Question: A while back I made a kendo stock chart, and it worked perfectly. Then my co-worker went through and was polishing off all of the styles on the front end and I think that might be why my stock chart's navigator is showing up like this:

My styling on the div that we call .kendoStockChart on is:
'''
color: #2E2E2E;
display: block;
font-family: 'Helvetica Neue', Helvetica, Arial, sans-serif;
font-size: 12px;
height: 513.328125px;
line-height: normal;
position: relative;
width: 805.640625px;
'''
I really hope I'm missing something obvious, any tips or attempts at answers are appreciated!
Sorry to all that have been trying to help me with this, been out of the office for a couple weeks since I opened this, will let you know if it gets fixed when I go back soon.
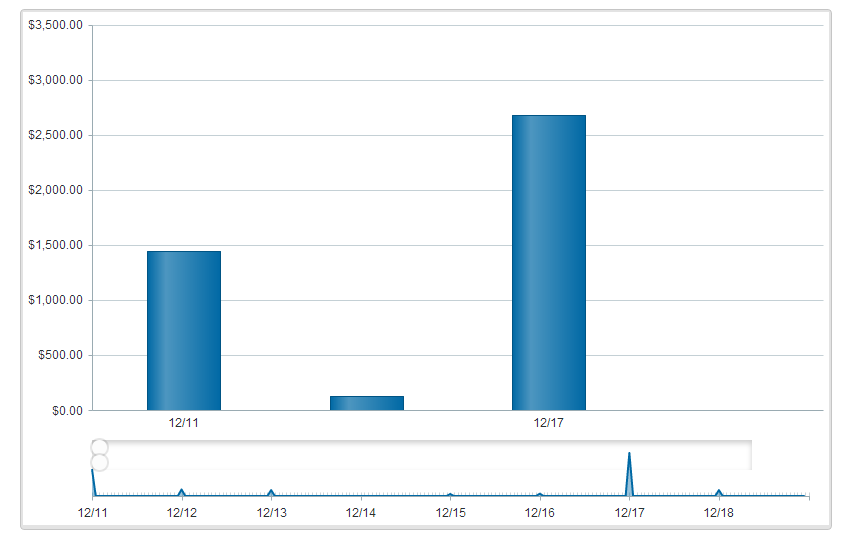
Answer: This looks like it could be a problem with missing css files. Have you made sure that you've included all of Kendo's files correctly?